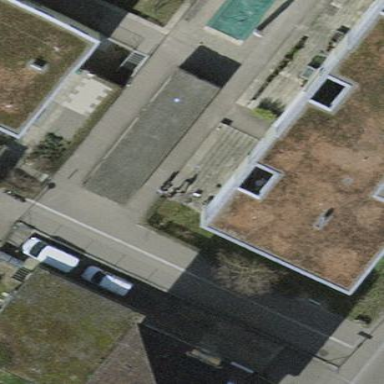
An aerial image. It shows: View of roof of building.